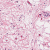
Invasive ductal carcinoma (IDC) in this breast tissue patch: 0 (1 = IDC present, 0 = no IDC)